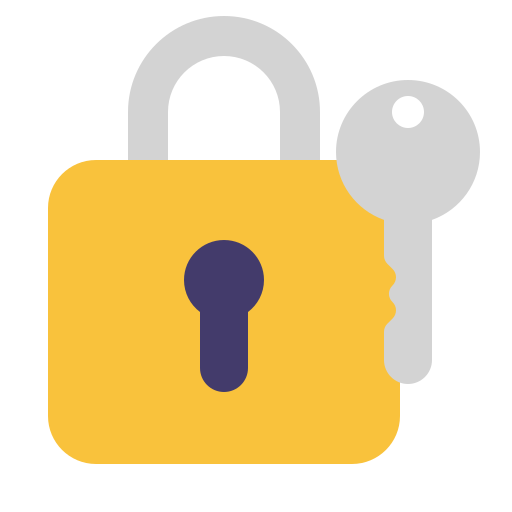
locked with key flat